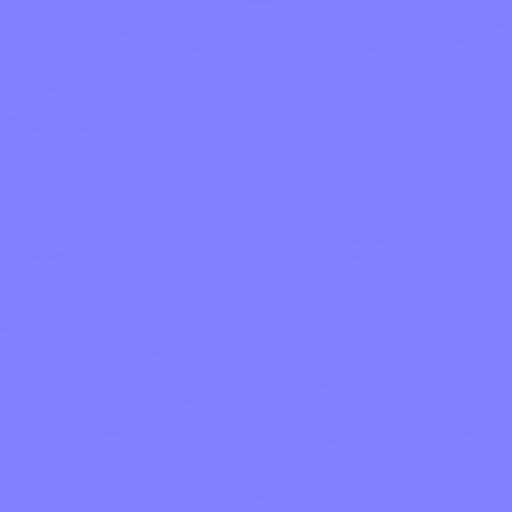
brown dark smooth wood floor wooden